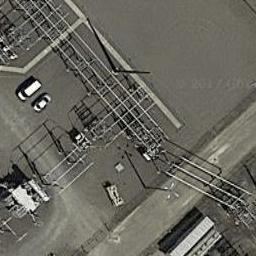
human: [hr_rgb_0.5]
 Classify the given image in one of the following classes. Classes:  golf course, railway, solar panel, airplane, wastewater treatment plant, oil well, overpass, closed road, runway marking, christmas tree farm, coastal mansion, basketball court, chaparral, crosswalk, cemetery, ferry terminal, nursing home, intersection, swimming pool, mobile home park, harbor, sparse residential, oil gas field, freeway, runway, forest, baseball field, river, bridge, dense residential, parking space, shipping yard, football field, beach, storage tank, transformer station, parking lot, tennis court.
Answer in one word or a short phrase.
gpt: transformer station